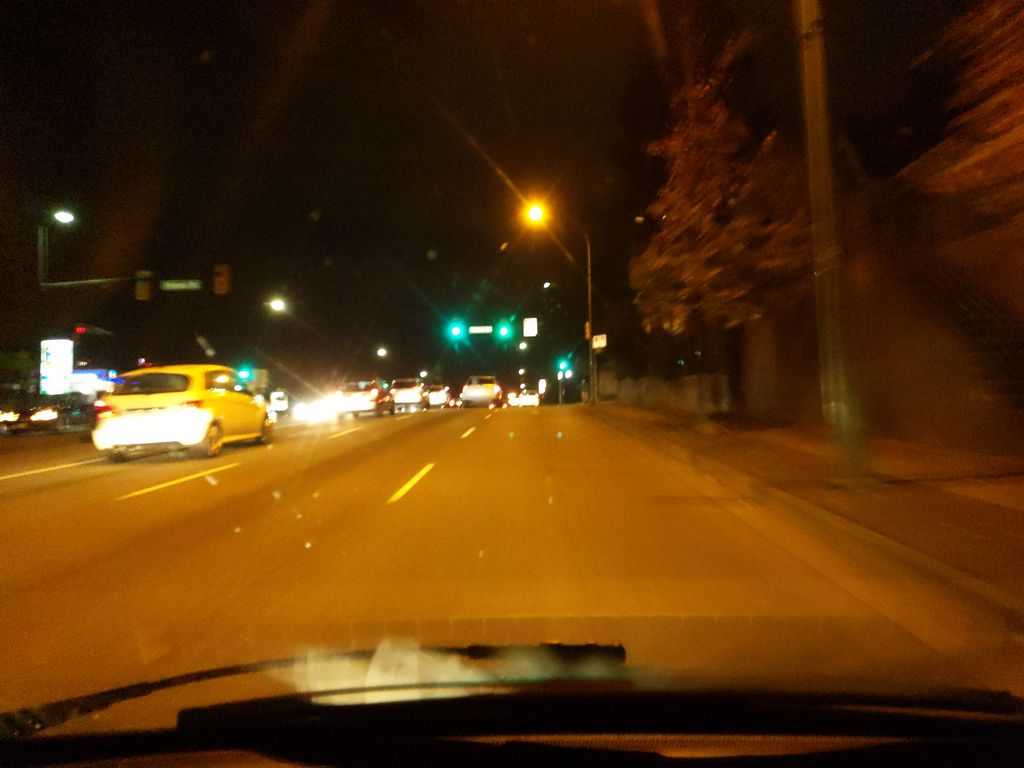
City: vancouver